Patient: sex M, age 57
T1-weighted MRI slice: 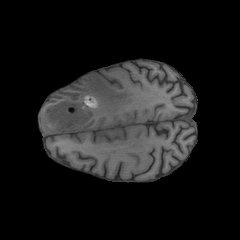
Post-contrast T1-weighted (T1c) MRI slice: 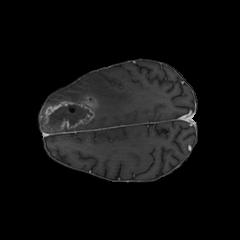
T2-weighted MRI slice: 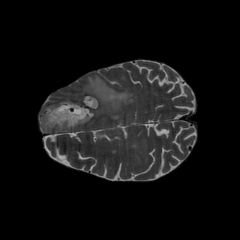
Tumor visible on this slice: yes
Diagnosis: Glioblastoma, IDH-wildtype
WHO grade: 4